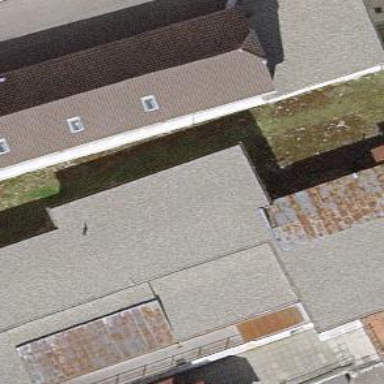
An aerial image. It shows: Industrial building with flat roof.